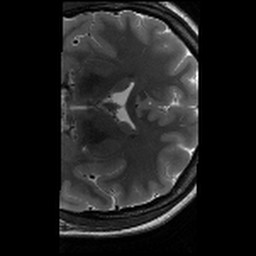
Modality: T2w
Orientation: coronal
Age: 19
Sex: female
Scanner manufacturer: siemens
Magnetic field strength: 3 T
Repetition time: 8.02 s
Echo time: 0.08 s